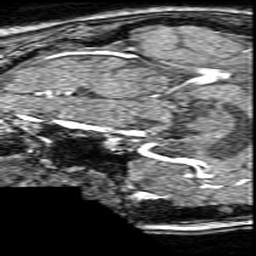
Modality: angio
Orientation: sagittal
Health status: ill
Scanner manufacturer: philips
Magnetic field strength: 3 T
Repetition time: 0.0183 s
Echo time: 0.003371 s